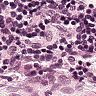
Metastatic tissue present: no